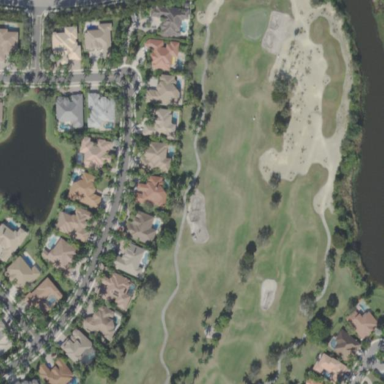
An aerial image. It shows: Golf course area categorized as leisure land.